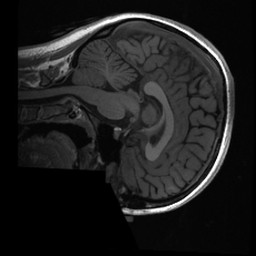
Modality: T1w
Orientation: sagittal
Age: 25
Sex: female